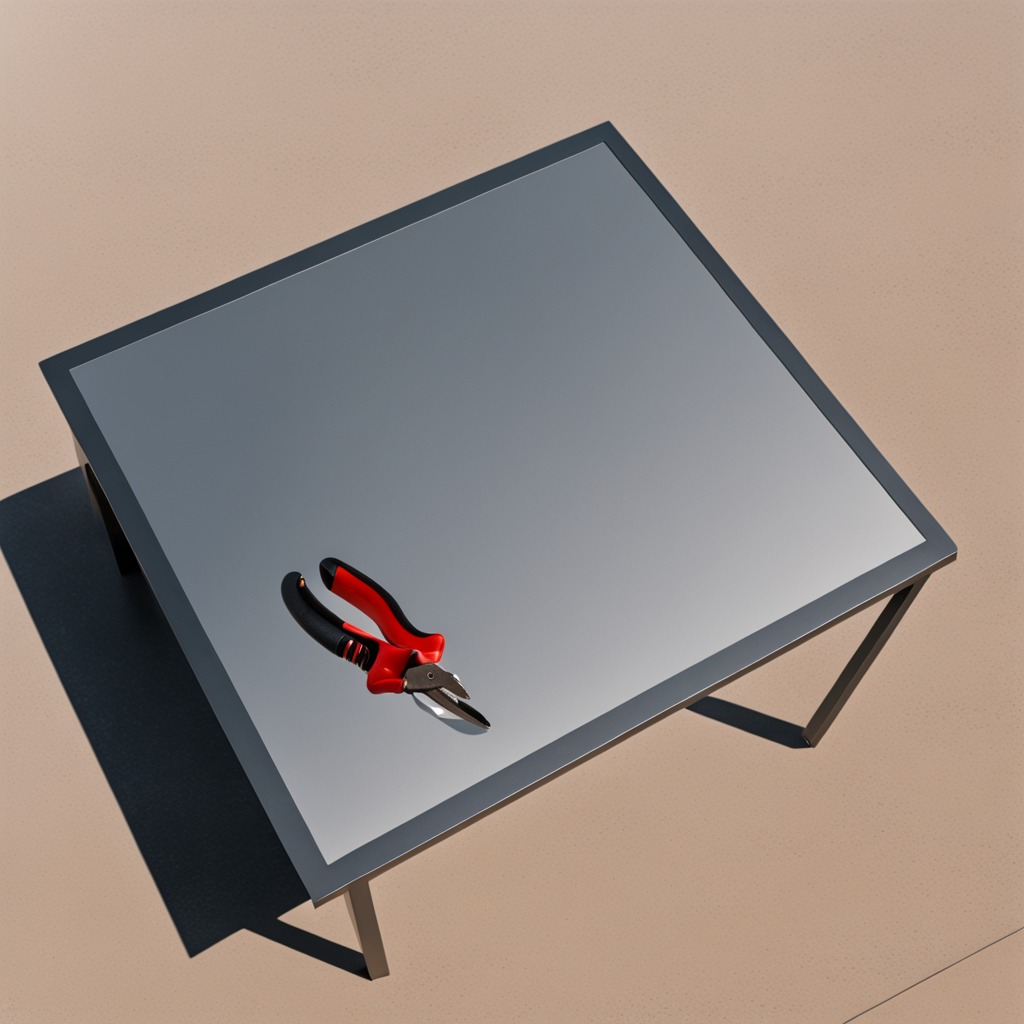
A plier lies on the table.